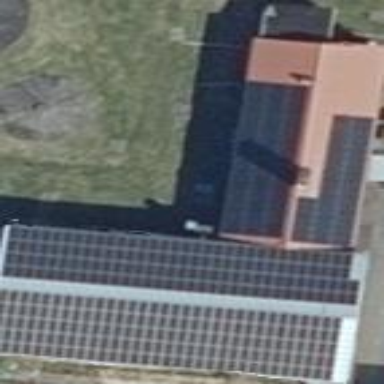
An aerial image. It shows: Building equipped with solar photovoltaic panel for generating electricity. The small installation is solar power generator.